Field crop: maize
Growth stage: 1
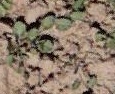
Species: convolvulus